Question: I downloaded the API Simulators for the Android Auto Apps as it is said in the <URL> but I do not see it appearing on the categories of the AVD Manager. I am doing something wrong / do I have to do something else in order to test an App that I created for trying it out?

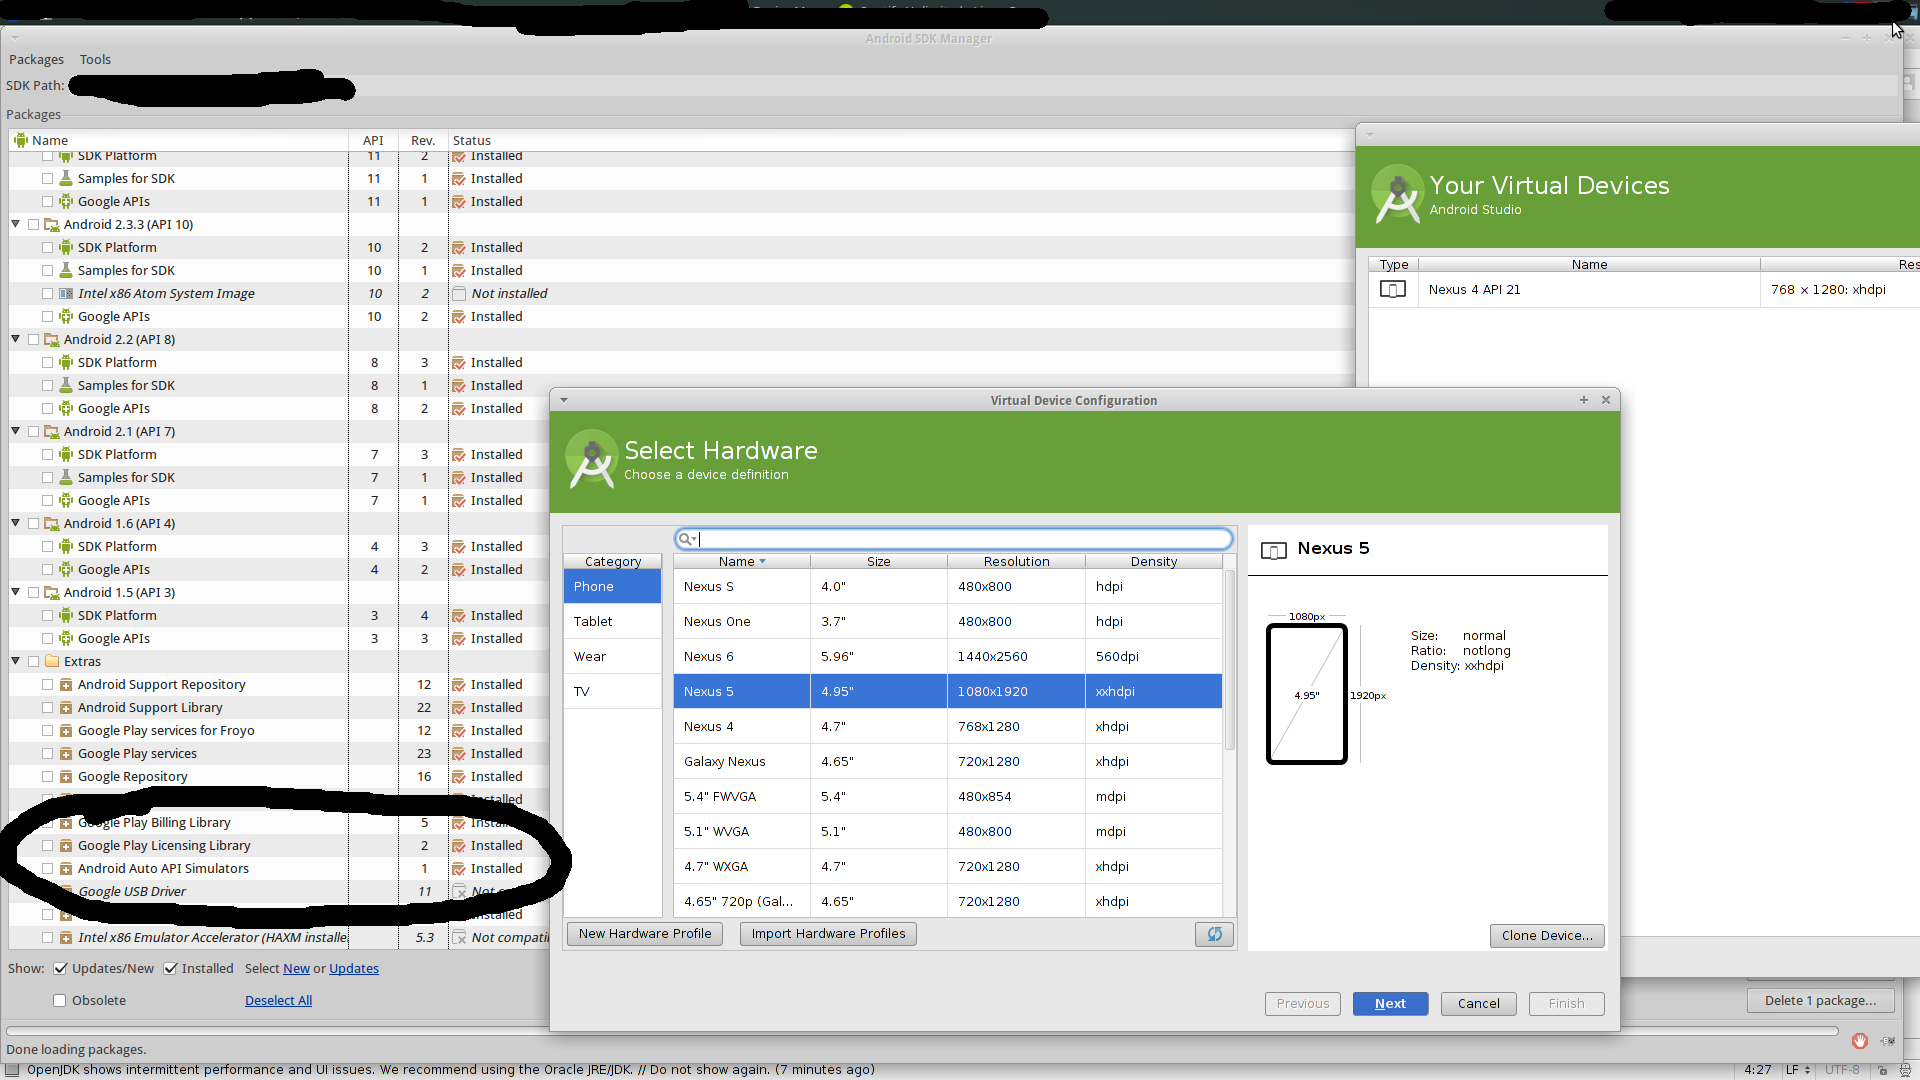
Answer: Just go to the your SDK folder -> extras -> google -> simulators and install the "media-browser-simulator.apk" in the device you want to test your app and Voila.